Interaction volume radius: 10 \u00c5
Interaction volume height: 30 \u00c5
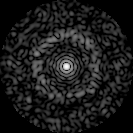
Disorder parameter: 0.8166